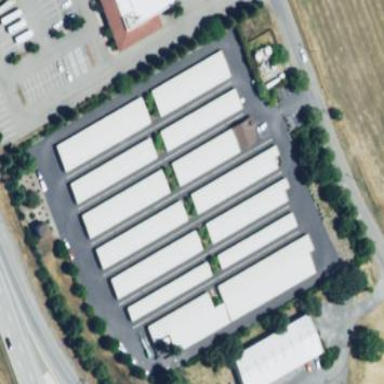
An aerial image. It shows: Commercial area with storage facilities.